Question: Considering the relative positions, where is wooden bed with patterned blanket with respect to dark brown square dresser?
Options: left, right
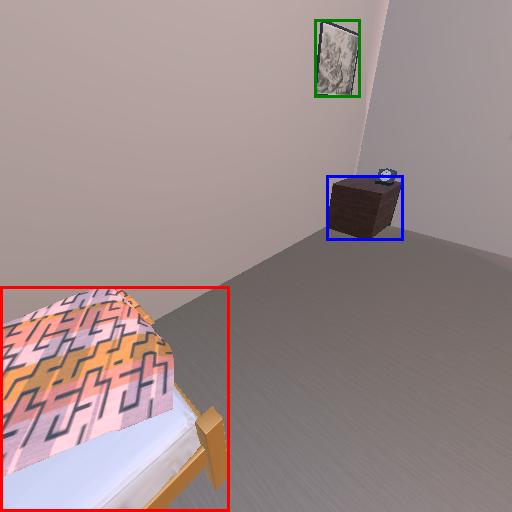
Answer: left